Field crop: maize
Growth stage: 2
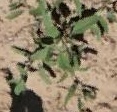
Species: atriplex